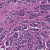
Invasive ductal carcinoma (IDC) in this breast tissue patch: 1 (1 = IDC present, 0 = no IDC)